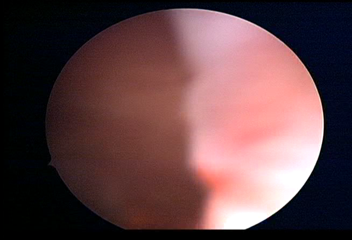
Modality: WLC
Class: Normal mucosa
Bladder cancer association: No